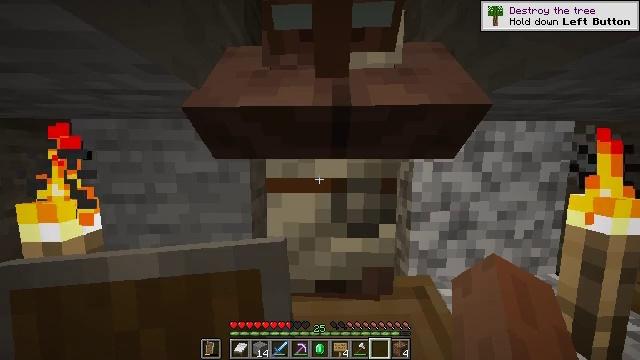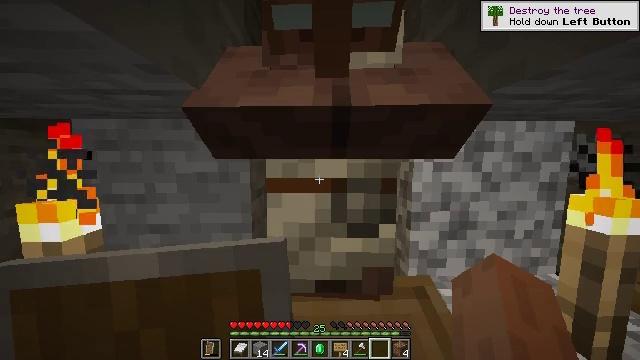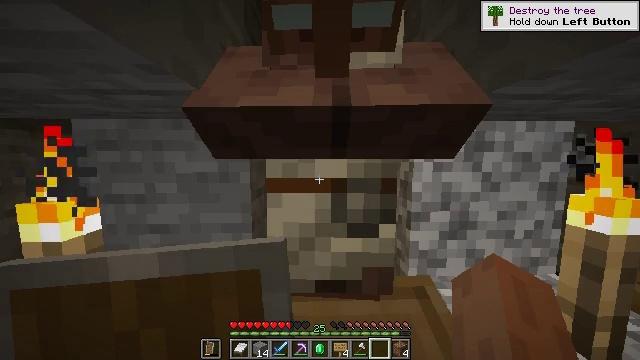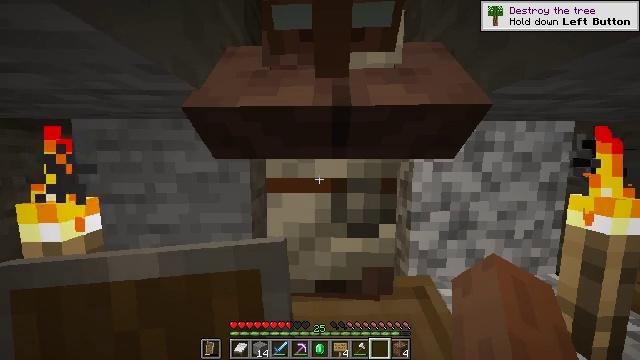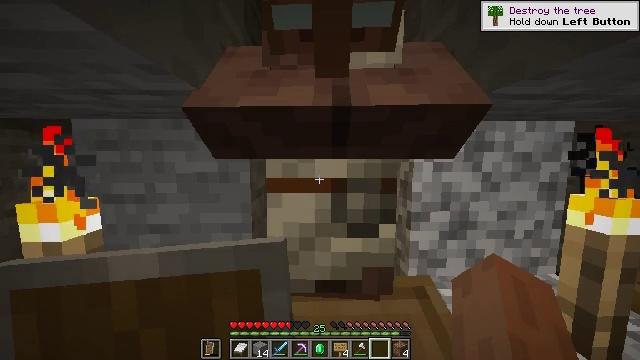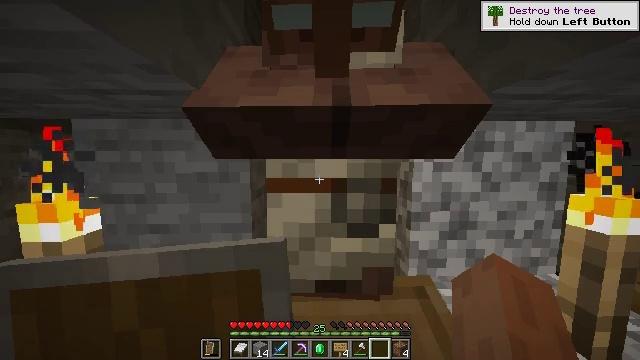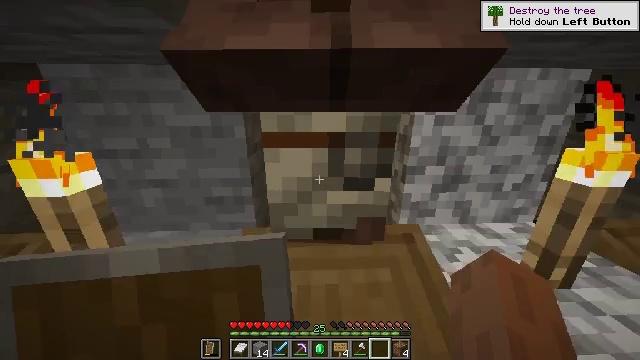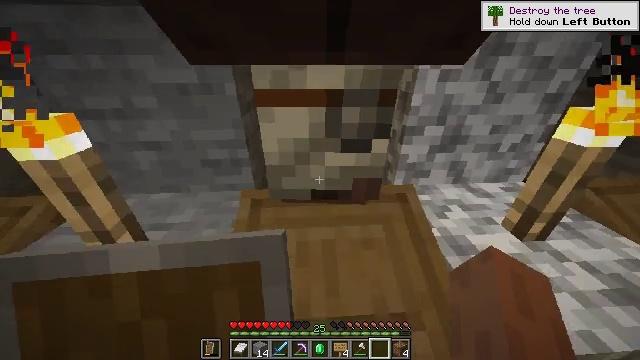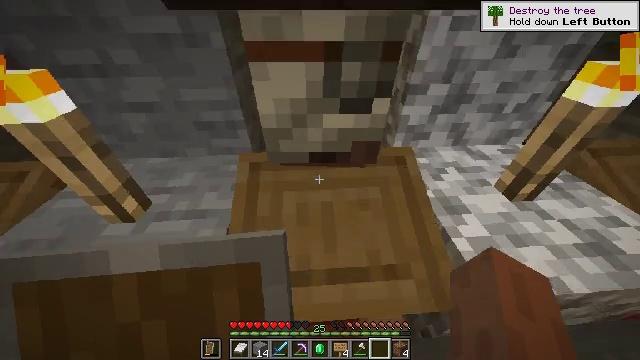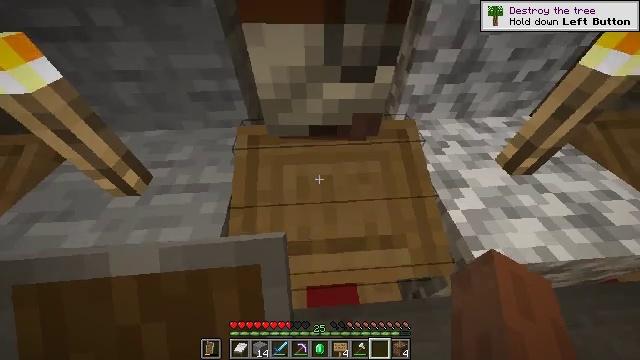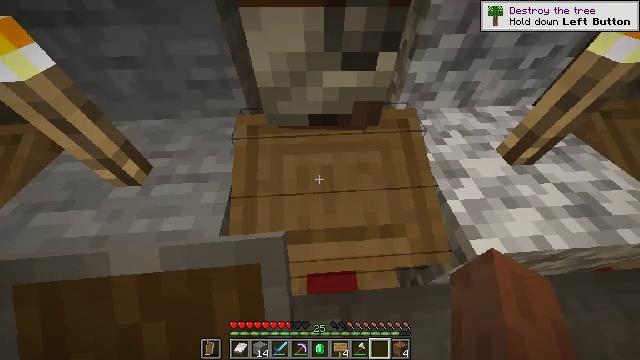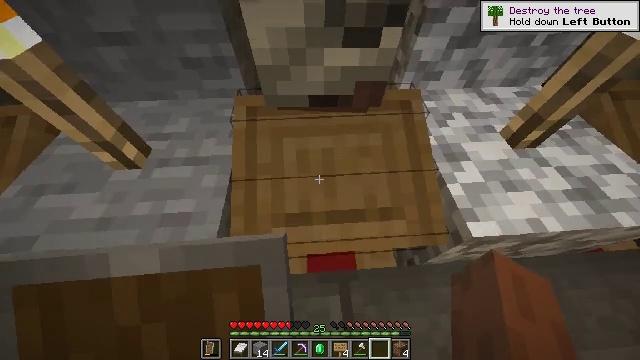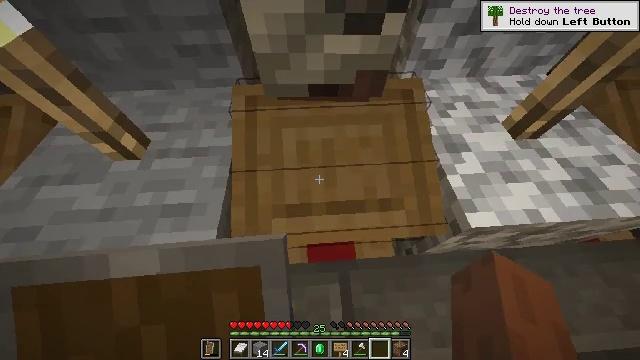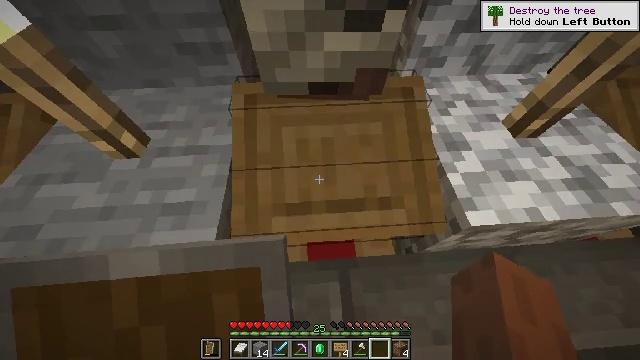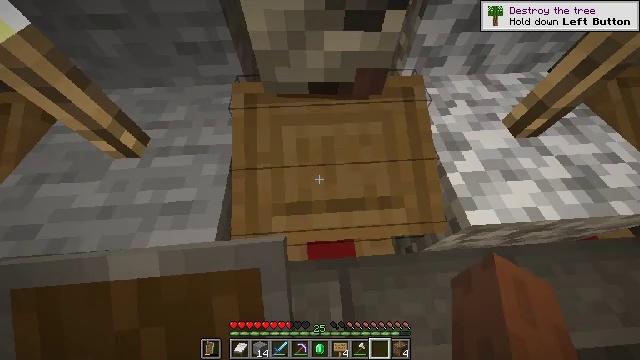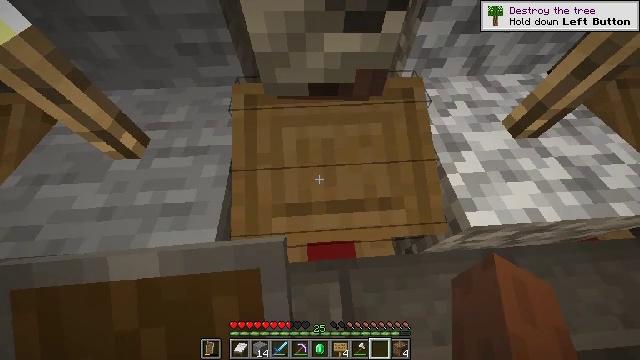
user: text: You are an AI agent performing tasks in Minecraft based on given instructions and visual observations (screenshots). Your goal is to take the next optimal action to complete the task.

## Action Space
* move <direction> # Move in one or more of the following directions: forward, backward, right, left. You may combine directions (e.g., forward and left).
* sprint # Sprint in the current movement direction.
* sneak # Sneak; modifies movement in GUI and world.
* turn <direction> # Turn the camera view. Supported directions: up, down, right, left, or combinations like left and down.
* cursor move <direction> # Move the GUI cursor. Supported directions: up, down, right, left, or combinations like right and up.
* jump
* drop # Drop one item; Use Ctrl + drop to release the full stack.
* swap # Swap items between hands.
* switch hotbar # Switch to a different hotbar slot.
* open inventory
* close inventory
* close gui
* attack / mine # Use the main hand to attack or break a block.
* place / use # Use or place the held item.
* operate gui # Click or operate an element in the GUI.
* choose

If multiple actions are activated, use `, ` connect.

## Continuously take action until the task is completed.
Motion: motion action
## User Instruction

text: Retrieve the lectern from the structure.
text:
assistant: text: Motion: no_op
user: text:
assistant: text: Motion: no_op
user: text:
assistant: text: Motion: no_op
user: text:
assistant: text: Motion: no_op
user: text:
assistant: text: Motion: no_op
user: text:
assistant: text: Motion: turn down
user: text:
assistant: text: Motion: turn down
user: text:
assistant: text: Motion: turn down
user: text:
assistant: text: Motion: turn down
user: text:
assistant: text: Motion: turn down
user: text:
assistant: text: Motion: turn down
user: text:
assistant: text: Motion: turn down
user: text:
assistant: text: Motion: no_op
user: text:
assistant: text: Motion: no_op
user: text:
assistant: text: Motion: no_op
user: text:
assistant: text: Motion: no_op
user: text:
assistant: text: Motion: no_op
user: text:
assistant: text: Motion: no_op
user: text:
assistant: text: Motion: switch to hotbar 7
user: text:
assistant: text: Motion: switch to hotbar 7
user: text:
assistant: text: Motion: no_op
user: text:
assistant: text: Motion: no_op
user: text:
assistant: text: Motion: no_op
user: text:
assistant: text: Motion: no_op
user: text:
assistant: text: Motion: no_op
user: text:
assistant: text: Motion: no_op
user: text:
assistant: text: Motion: no_op
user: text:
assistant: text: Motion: no_op
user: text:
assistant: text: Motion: no_op
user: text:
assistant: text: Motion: no_op